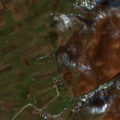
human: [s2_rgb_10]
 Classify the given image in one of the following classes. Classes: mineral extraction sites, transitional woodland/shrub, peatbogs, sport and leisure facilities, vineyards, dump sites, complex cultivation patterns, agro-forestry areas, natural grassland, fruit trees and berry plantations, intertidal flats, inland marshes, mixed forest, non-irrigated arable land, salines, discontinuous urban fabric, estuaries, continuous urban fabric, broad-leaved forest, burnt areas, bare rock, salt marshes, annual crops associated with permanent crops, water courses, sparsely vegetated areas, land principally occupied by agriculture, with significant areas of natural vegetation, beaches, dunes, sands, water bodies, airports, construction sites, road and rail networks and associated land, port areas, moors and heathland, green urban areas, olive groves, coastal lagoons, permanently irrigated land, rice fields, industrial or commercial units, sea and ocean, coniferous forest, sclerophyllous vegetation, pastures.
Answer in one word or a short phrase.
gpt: discontinuous urban fabric, non-irrigated arable land, broad-leaved forest, transitional woodland/shrub